Question: I had an old instalation of MySQL but it wasn't working very well.. so i googled how to completley remove it and found this:
<URL>
and then did:
'''
sudo rm /usr/local/mysql
sudo rm -rf /usr/local/mysql*
sudo rm -rf /Library/StartupItems/MySQLCOM
sudo rm -rf /Library/PreferencePanes/My*
sudo rm -rf /Library/Receipts/mysql*
sudo rm -rf /Library/Receipts/MySQL*
'''
And now i'm getting this on a new install:
i also ran this commands:
'''
sudo rm /var/db/dslocal/nodes/Default/groups/_mysql.plist
sudo rm /var/db/dslocal/nodes/Default/users/_mysql.plist
sudo rm /var/db/receipts/com.mysql.mysql.bom
sudo rm /var/db/receipts/com.mysql.mysql..plist
'''
any help on this?
Many Thanks,
Mr. Nizzle.
UPDATE
Installer Error Log Says:
'''
Apr 13 00:18:31 nizzlesmymac installd[3203]: PackageKit: Install Failed: PKG: post-flight scripts for "com.mysql.mysql"\nError Domain=PKInstallErrorDomain Code=112 UserInfo=0x101e45ac0 "An error occurred while running scripts from the package "mysql-5.5.11-osx10.6-x86_64.pkg"." {\n NSFilePath = "./postflight";\n NSLocalizedDescription = "An error occurred while running scripts from the package \U201cmysql-5.5.11-osx10.6-x86_64.pkg\U201d.";\n NSURL = "file://localhost/Volumes/mysql-5.5.11-osx10.6-x86_64/mysql-5.5.11-osx10.6-x86_64.pkg";\n PKInstallPackageIdentifier = "com.mysql.mysql";\n}
'''
UPDATE
this is the full Installation Error Log:
'''
Apr 13 08:26:50 NizzlesMyMac Installer[181]: @(#)PROGRAM:Installer PROJECT:Installer-430.1
Apr 13 08:26:50 NizzlesMyMac Installer[181]: Hardware: MacBookPro8,1 @ 2.30 GHz (x 4), 4096 MB RAM
Apr 13 08:26:50 NizzlesMyMac Installer[181]: Running OS Build: Mac OS X 10.6.7 (10J3250)
Apr 13 08:26:50 NizzlesMyMac Installer[181]: Env: PATH=/usr/bin:/bin:/usr/sbin:/sbin
Apr 13 08:26:50 NizzlesMyMac Installer[181]: Env: TMPDIR=/var/folders/Pu/Pu2sD3XgEiuSw9qDGflH8++++TI/-Tmp-/
Apr 13 08:26:50 NizzlesMyMac Installer[181]: Env: SHELL=/bin/bash
Apr 13 08:26:50 NizzlesMyMac Installer[181]: Env: HOME=/Users/rguillen
Apr 13 08:26:50 NizzlesMyMac Installer[181]: Env: USER=rguillen
Apr 13 08:26:50 NizzlesMyMac Installer[181]: Env: LOGNAME=rguillen
Apr 13 08:26:50 NizzlesMyMac Installer[181]: Env: DISPLAY=/tmp/launch-4vyaek/org.x:0
Apr 13 08:26:50 NizzlesMyMac Installer[181]: Env: SSH_AUTH_SOCK=/tmp/launch-K54BQh/Listeners
Apr 13 08:26:50 NizzlesMyMac Installer[181]: Env: Apple_PubSub_Socket_Render=/tmp/launch-mwoG2K/Render
Apr 13 08:26:50 NizzlesMyMac Installer[181]: Env: COMMAND_MODE=unix2003
Apr 13 08:26:50 NizzlesMyMac Installer[181]: Env: __CF_USER_TEXT_ENCODING=0x1F5:0:0
Apr 13 08:26:50 NizzlesMyMac Installer[181]: MySQL 5.5.11-community for Mac OS X Installation Log
Apr 13 08:26:50 NizzlesMyMac Installer[181]: Opened from: /Volumes/mysql-5.5.11-osx10.6-x86_64/mysql-5.5.11-osx10.6-x86_64.pkg
Apr 13 08:26:50 NizzlesMyMac Installer[181]: fileURLForURL = x-disc://mysql-5.5.11-osx10.6-x86_64/mysql-5.5.11-osx10.6-x86_64.pkg
Apr 13 08:26:50 NizzlesMyMac Installer[181]: fileURLForURL = file://localhost/Volumes/mysql-5.5.11-osx10.6-x86_64/mysql-5.5.11-osx10.6-x86_64.pkg
Apr 13 08:27:07 NizzlesMyMac runner[188]: Administrator authorization granted.
Apr 13 08:27:07 NizzlesMyMac Installer[181]: ================================================================================
Apr 13 08:27:07 NizzlesMyMac Installer[181]: User picked Standard Install
Apr 13 08:27:07 NizzlesMyMac Installer[181]: Choices selected for installation:
Apr 13 08:27:07 NizzlesMyMac Installer[181]: Install: "MySQL 5.5.11-community for Mac OS X"
Apr 13 08:27:07 NizzlesMyMac Installer[181]: mysql-5.5.11-osx10.6-x86_64.pkg : com.mysql.mysql : 5.5.11.1.0
Apr 13 08:27:07 NizzlesMyMac Installer[181]: ================================================================================
Apr 13 08:27:07 NizzlesMyMac Installer[181]: It took 0.00 seconds to summarize the package selections.
Apr 13 08:27:07 NizzlesMyMac Installer[181]: -[IFPKGDerivedDocument sortedPackageLocations]: result = (\n "file://localhost"\n)
Apr 13 08:27:07 NizzlesMyMac Installer[181]: -[IFDInstallController(Private) _buildInstallPlan]: location = file://localhost
Apr 13 08:27:07 NizzlesMyMac Installer[181]: -[IFDInstallController(Private) _buildInstallPlan]: file://localhost/Volumes/mysql-5.5.11-osx10.6-x86_64/mysql-5.5.11-osx10.6-x86_64.pkg
Apr 13 08:27:07 NizzlesMyMac Installer[181]: Will use PK session
Apr 13 08:27:07 NizzlesMyMac Installer[181]: Starting installation:
Apr 13 08:27:07 NizzlesMyMac Installer[181]: Configuring volume "Macintosh HD"
Apr 13 08:27:07 NizzlesMyMac Installer[181]: Preparing disk for local booted install.
Apr 13 08:27:07 NizzlesMyMac Installer[181]: Free space on "Macintosh HD": 263.32 GB (263317995520 bytes).
Apr 13 08:27:07 NizzlesMyMac Installer[181]: Create temporary directory "/var/folders/Pu/Pu2sD3XgEiuSw9qDGflH8++++TI/-Tmp-//Install.181cTqWGQ"
Apr 13 08:27:07 NizzlesMyMac Installer[181]: IFPKInstallElement (1 packages)
Apr 13 08:27:07 NizzlesMyMac installd[191]: PackageKit: ----- Begin install -----
Apr 13 08:27:07 NizzlesMyMac installd[191]: PackageKit: request=PKInstallRequest <1 packages, destination=/>
Apr 13 08:27:07 NizzlesMyMac installd[191]: PackageKit: packages=(\n "PKJaguarPackage <file://localhost/Volumes/mysql-5.5.11-osx10.6-x86_64/mysql-5.5.11-osx10.6-x86_64.pkg>"\n)
Apr 13 08:27:07 NizzlesMyMac installd[191]: PackageKit: Extracting file://localhost/Volumes/mysql-5.5.11-osx10.6-x86_64/mysql-5.5.11-osx10.6-x86_64.pkg (destination=/var/folders/zz/zzzivhrRnAmviuee+++++++++++/Cleanup At Startup/PKInstallSandbox-tmp/Root/usr/local, uid=0)
Apr 13 08:27:22 NizzlesMyMac installd[191]: PackageKit: Executing script "./preflight" in /Volumes/mysql-5.5.11-osx10.6-x86_64/mysql-5.5.11-osx10.6-x86_64.pkg/Contents/Resources
Apr 13 08:27:22 NizzlesMyMac installd[191]: PackageKit: Shoving /var/folders/zz/zzzivhrRnAmviuee+++++++++++/Cleanup At Startup/PKInstallSandbox-tmp/Root (1 items) to /
Apr 13 08:27:24 NizzlesMyMac installd[191]: PackageKit: Executing script "./postflight" in /Volumes/mysql-5.5.11-osx10.6-x86_64/mysql-5.5.11-osx10.6-x86_64.pkg/Contents/Resources
Apr 13 08:27:24 NizzlesMyMac installd[191]: ./postflight: chown: mysql: Invalid argument
Apr 13 08:27:25 NizzlesMyMac installd[191]: PackageKit: Install Failed: PKG: post-flight scripts for "com.mysql.mysql"\nError Domain=PKInstallErrorDomain Code=112 UserInfo=0x100407570 "An error occurred while running scripts from the package "mysql-5.5.11-osx10.6-x86_64.pkg"." {\n NSFilePath = "./postflight";\n NSLocalizedDescription = "An error occurred while running scripts from the package \U201cmysql-5.5.11-osx10.6-x86_64.pkg\U201d.";\n NSURL = "file://localhost/Volumes/mysql-5.5.11-osx10.6-x86_64/mysql-5.5.11-osx10.6-x86_64.pkg";\n PKInstallPackageIdentifier = "com.mysql.mysql";\n}
Apr 13 08:27:25 NizzlesMyMac Installer[181]: install:didFailWithError:Error Domain=PKInstallErrorDomain Code=112 UserInfo=0x117116b40 "An error occurred while running scripts from the package "mysql-5.5.11-osx10.6-x86_64.pkg"."
Apr 13 08:27:25 NizzlesMyMac Installer[181]: Install failed: The Installer encountered an error that caused the installation to fail. Contact the software manufacturer for assistance.
Apr 13 08:27:26 NizzlesMyMac Installer[181]: IFDInstallController 6F03890 state = 7
Apr 13 08:27:26 NizzlesMyMac Installer[181]: Displaying 'Install Failed' UI.
Apr 13 08:27:26 NizzlesMyMac Installer[181]: 'Install Failed' UI displayed message:'The Installer encountered an error that caused the installation to fail. Contact the software manufacturer for assistance.'.
'''
For pretty colors see here instead: <URL>
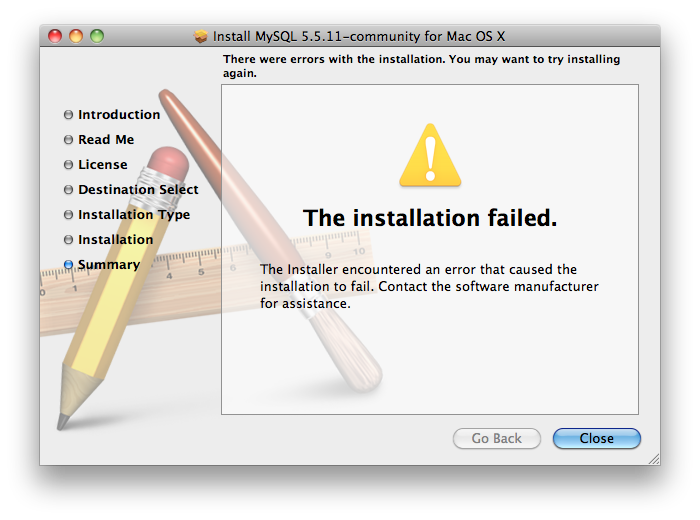
Answer: From the error log you posted, the failure is here:
'''
/postflight: chown: mysql: Invalid argument
'''
There are lots of reports of this error; its usual cause is the lack of a 'mysql' user name. There is a duplicate of this question <URL>.